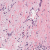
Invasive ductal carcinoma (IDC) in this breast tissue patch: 0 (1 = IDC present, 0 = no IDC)